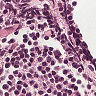
Metastatic tissue present: no